Question: I have build this Dashboard(See image Attached)

What I am trying to do is create a "Press State" for the buttons.A colour change would work fine for me.
The dashboard buttons are made of 5 Relative layouts where each one holds two image views and two textviews.
The code is listed below just for one button in this case "Mobile Apps" :
'''
<RelativeLayout
android:id="@+id/appsHolder"
android:layout_width="match_parent"
android:layout_height="wrap_content"
android:layout_marginTop="10dp"
android:background="@drawable/gradient_background"
android:padding="5dp" >
<!-- ListRow Left sied Thumbnail image -->
<LinearLayout
android:id="@+id/thumbnail"
android:layout_width="wrap_content"
android:layout_height="wrap_content"
android:layout_alignParentLeft="true"
android:layout_marginRight="5dip"
android:padding="3dip" >
<ImageView
android:id="@+id/list_image"
android:layout_width="150dip"
android:layout_height="150dip"
android:src="@drawable/ic_apps_dashboard" />
</LinearLayout>
<!-- Title Of Song -->
<TextView
android:id="@+id/title"
android:layout_width="wrap_content"
android:layout_height="wrap_content"
android:layout_alignTop="@+id/thumbnail"
android:layout_toRightOf="@+id/thumbnail"
android:text="Mobile Apps"
android:textColor="#000000"
android:textSize="30dip"
android:textStyle="bold"
android:typeface="sans" />
<!-- Artist Name -->
<TextView
android:id="@+id/subtitle"
android:layout_width="fill_parent"
android:layout_height="wrap_content"
android:layout_below="@id/title"
android:layout_marginTop="1dip"
android:layout_toRightOf="@+id/thumbnail"
android:text="Preview the Viessmann apps..."
android:textColor="#000000"
android:textSize="30dip" />
<!-- Rightend Duration -->
<!-- Rightend Arrow -->
<ImageView
android:layout_width="wrap_content"
android:layout_height="wrap_content"
android:layout_alignParentRight="true"
android:layout_centerVertical="true"
android:src="@drawable/ic_arrow_dashboard" />
</RelativeLayout>
'''
ANY GUIDANCE WILL BE APPRECIATED!
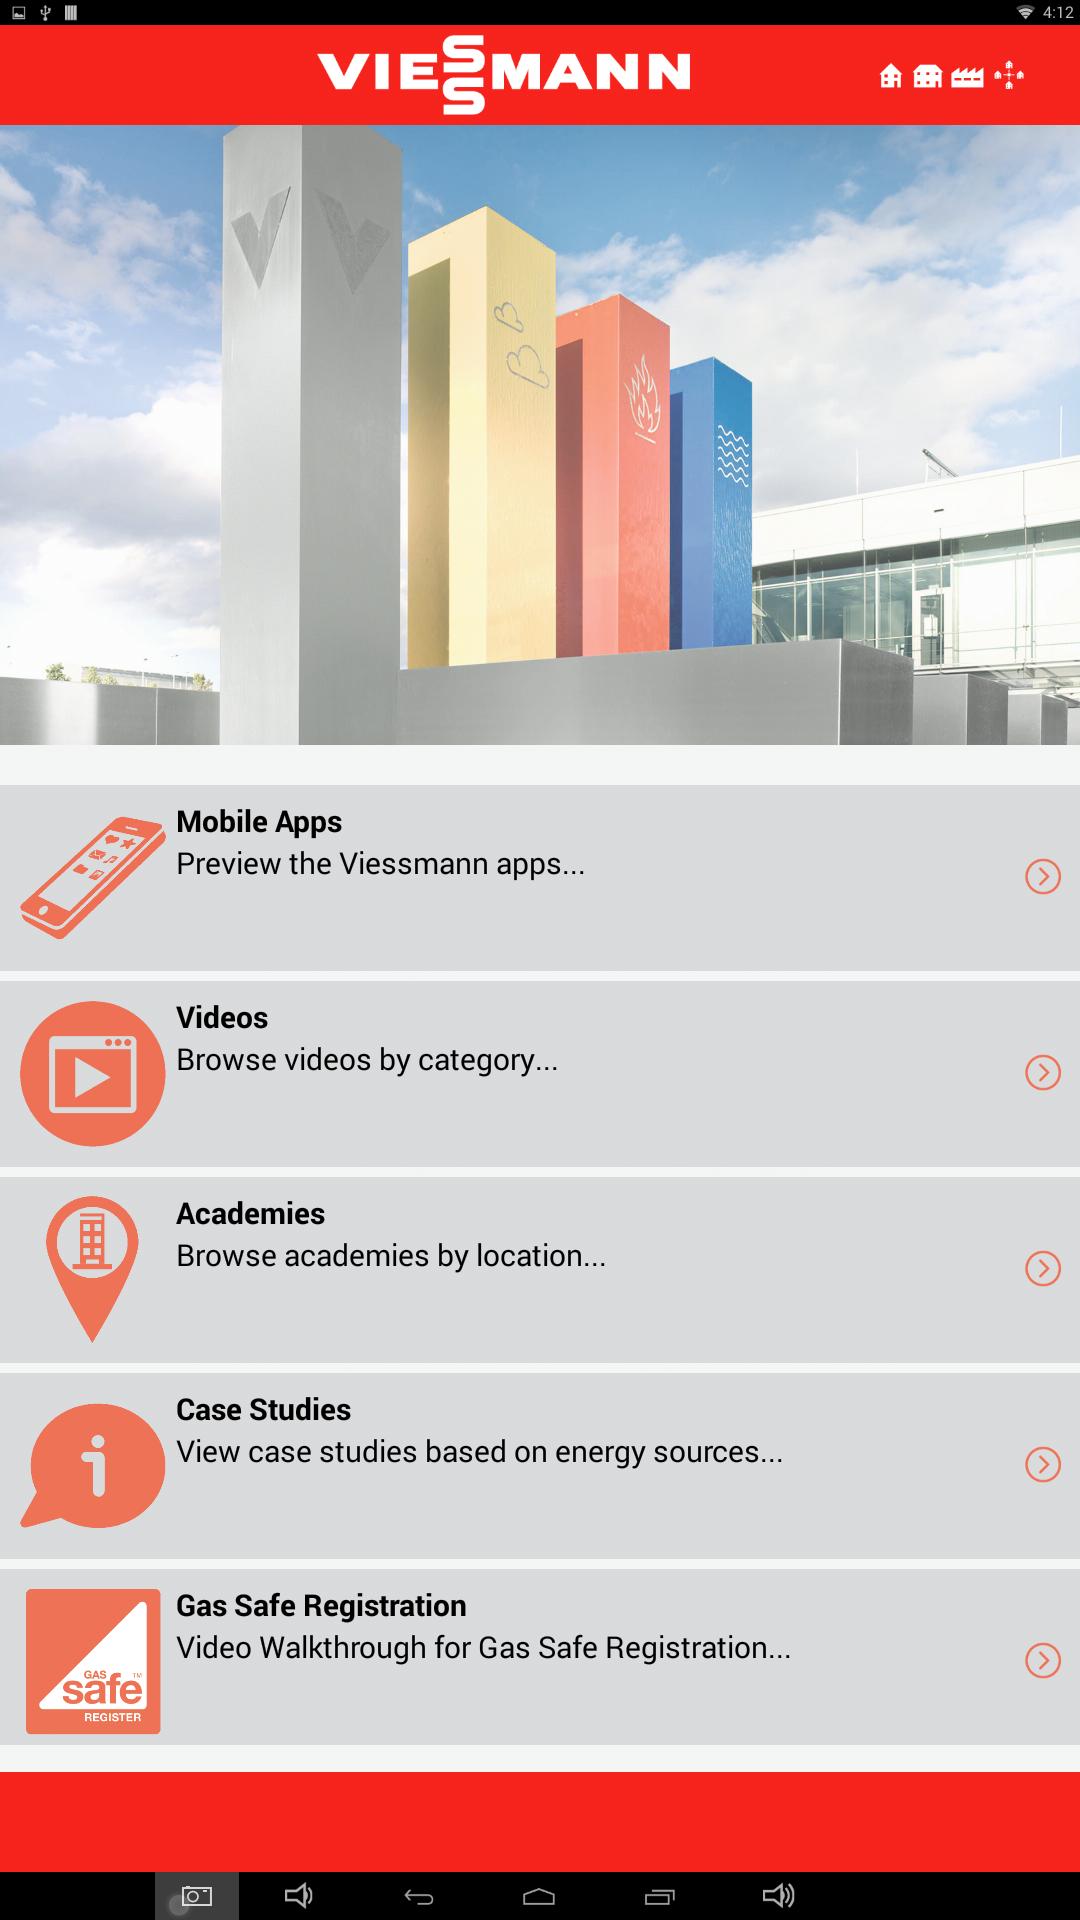
Answer: You have to write your own selector:
<URL>
Create a xml file in your res/drawable/ folder and apply it as background to your button:
my_background_selector.xml:
'''
<?xml version="1.0" encoding="utf-8"?>
<selector xmlns:android="http://schemas.android.com/apk/res/android">
<item android:state_pressed="true" android:drawable="@drawable/background_gradient_pressed" />
<item android:state_focused="true" android:drawable="@drawable/background_gradient_pressed" />
<item android:state_selected="true" android:drawable="@drawable/background_gradient_pressed" />
<item android:drawable="@drawable/background_gradient" />
</selector>
'''
Then simply apply the selector as background on your layout
'''
<RelativeLayout
android:id="@+id/appsHolder"
android:layout_width="match_parent"
android:layout_height="wrap_content"
android:layout_marginTop="10dp"
android:background="@drawable/my_background_selector"
android:padding="5dp"
...
</RelativeLayout>
'''
If you want to work with colors, you can also do something like this:
'''
<?xml version="1.0" encoding="utf-8"?>
<selector xmlns:android="http://schemas.android.com/apk/res/android">
<item android:state_pressed="true">
<shape>
<solid android:color="@color/pressed_color" />
</shape>
</item>
<item>
<shape>
<solid android:color="#B8B8B8" />
</shape>
</item>
</selector>
'''